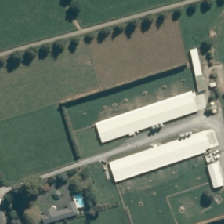
Land cover: urban_build_up